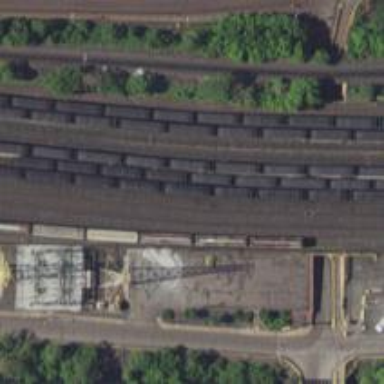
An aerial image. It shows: Railway spur service.